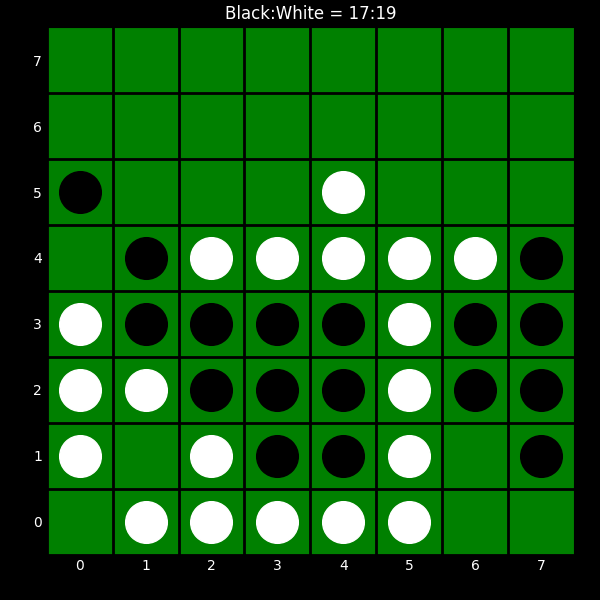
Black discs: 17
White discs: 19